Question: I have a UML diagram of a program that I am trying to assemble, and I am not sure how to mark that a method needs to be rewritten in child class. Do I rewrite the name in the child class diagram, or do I just leave it and say so in the documentation?
Here is the picture of the diagram:

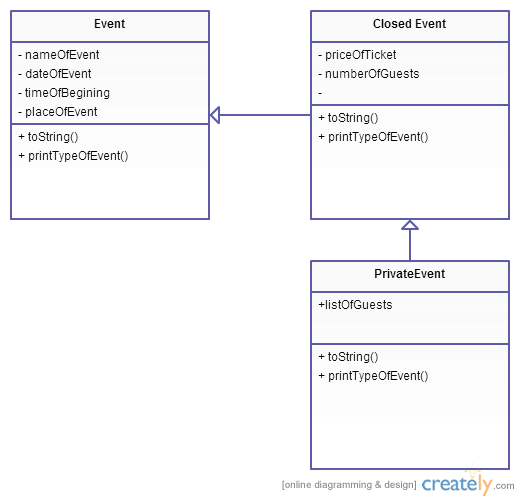
Answer: If the method needs to be overridden (=rewritten) in the subclass, mention the name of the method in the subclass.
If you don't want to override the method, then don't mention it in the subclass. The method will be inherited from the superclass.
Optionally, when overriding a method, you can add '{redefines}' as a note behind the method. I'm not sure if this is mandatory. I would add a note if it makes things more clear to you. Also check out the possibilities of the UML tool you are using. There might be an option to add a 'redefines' -like comment to a method.